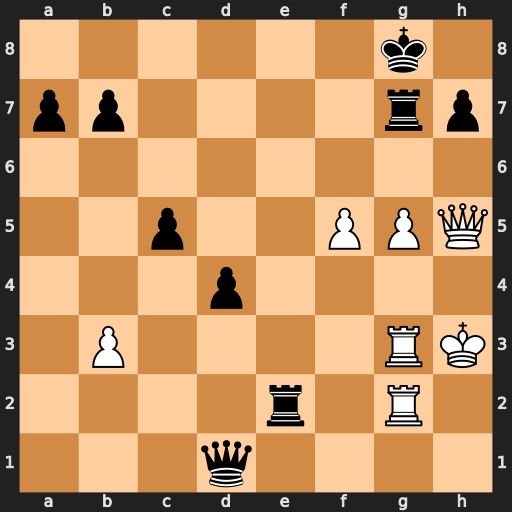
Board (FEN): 6k1/pp4rp/8/2p2PPQ/3p4/1P4RK/4r1R1/3q4
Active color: w
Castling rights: -
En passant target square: -
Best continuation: Qxe2 Qxe2 Rxe2